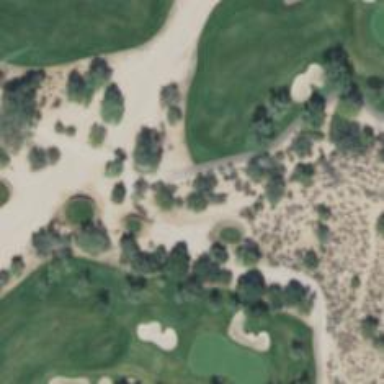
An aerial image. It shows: Footway that serves as golf path.